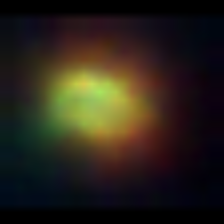
Taxon: NanoPlankton
Group: Other